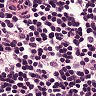
Metastatic tissue present: no